Question: I am trying to match an expression which occurs in a line exactly 2 times.
I tried:
'find . * | egrep "(prune){2}"'
This shows no output.
However, when I try:
'find . * | egrep "(prune){1}"'
It shows both 1 as well as 2 matches in the line.

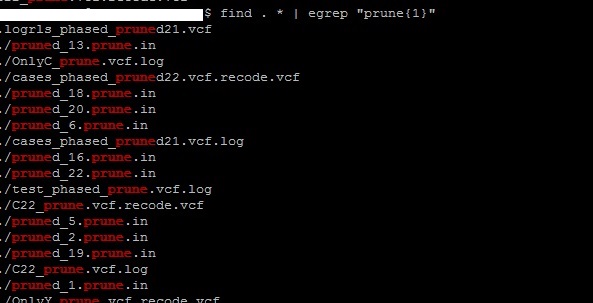
Answer: The '{n}' syntax means: . So using '(prune){2}' will only ever match 'pruneprune'.
Try '.*prune.*prune.*' instead.